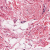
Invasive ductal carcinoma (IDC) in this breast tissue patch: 0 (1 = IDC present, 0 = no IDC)